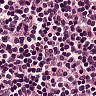
Metastatic tissue present: no